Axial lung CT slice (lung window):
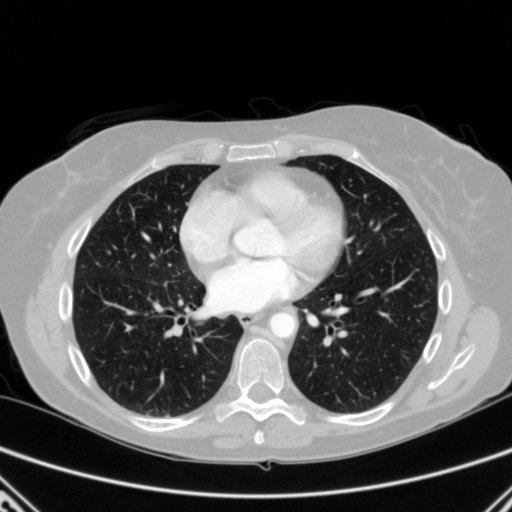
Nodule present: no